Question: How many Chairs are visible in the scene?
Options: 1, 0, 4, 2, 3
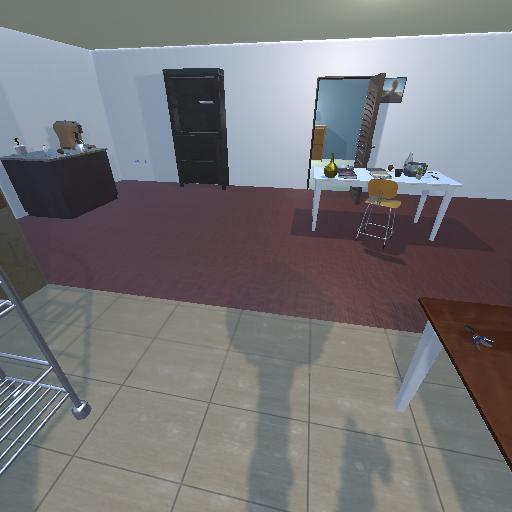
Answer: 1